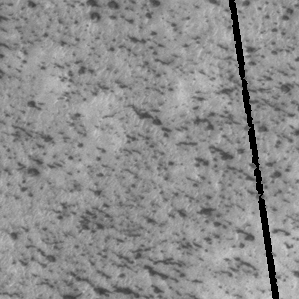
Label: frost